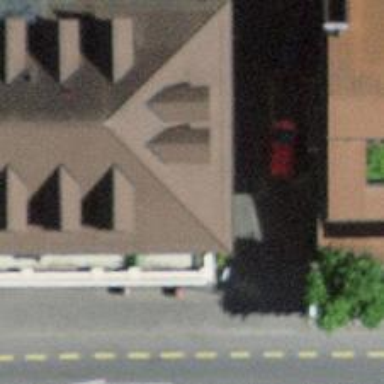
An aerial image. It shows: Restaurant.